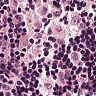
Metastatic tissue present: no